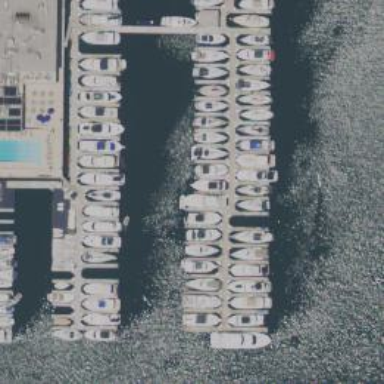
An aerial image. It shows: Man-made pier.